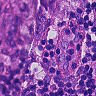
Metastatic tissue present: yes